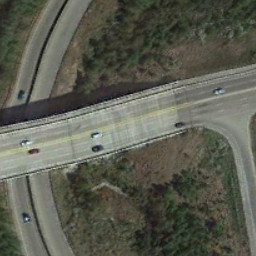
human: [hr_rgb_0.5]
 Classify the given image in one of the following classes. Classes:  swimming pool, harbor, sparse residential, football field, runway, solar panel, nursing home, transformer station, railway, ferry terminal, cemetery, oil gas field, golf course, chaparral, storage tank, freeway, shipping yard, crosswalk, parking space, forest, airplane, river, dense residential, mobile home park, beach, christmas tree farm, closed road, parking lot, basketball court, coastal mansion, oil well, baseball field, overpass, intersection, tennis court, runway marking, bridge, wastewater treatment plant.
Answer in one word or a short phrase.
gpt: overpass